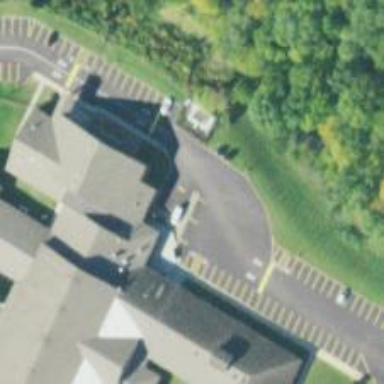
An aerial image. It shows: Parking area.